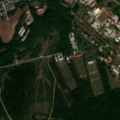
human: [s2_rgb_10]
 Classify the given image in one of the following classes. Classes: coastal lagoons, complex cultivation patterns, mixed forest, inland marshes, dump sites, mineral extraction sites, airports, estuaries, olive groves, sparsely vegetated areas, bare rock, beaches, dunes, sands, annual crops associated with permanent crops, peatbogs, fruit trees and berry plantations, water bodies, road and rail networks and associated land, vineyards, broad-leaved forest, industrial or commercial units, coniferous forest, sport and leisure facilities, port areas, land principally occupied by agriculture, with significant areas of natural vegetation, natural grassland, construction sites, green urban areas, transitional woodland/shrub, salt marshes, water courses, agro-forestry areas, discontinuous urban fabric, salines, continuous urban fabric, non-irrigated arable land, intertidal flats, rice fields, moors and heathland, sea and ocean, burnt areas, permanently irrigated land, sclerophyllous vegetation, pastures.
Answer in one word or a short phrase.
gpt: discontinuous urban fabric, industrial or commercial units, non-irrigated arable land, broad-leaved forest, transitional woodland/shrub